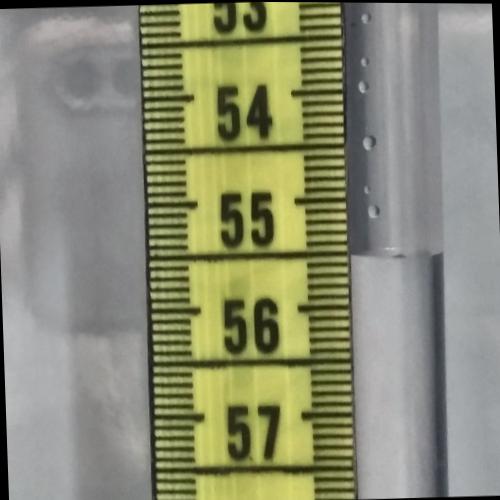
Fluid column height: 55.5 cm